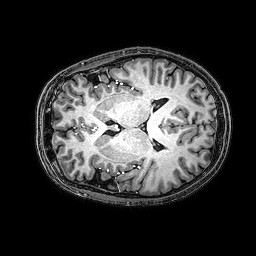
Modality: T1w
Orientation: axial
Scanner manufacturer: philips
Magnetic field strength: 3 T
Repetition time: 0.0096 s
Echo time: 0.0046 s